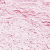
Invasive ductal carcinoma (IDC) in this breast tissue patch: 0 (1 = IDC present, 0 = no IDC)